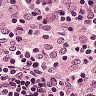
Metastatic tissue present: no